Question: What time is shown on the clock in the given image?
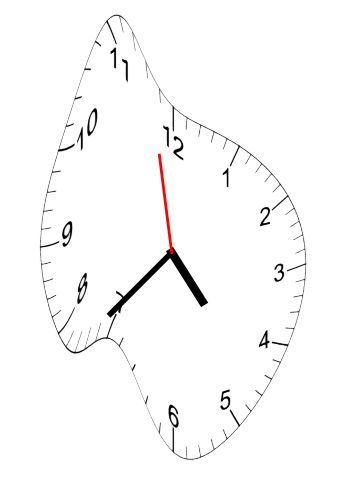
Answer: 04:36:58